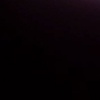
Label: space